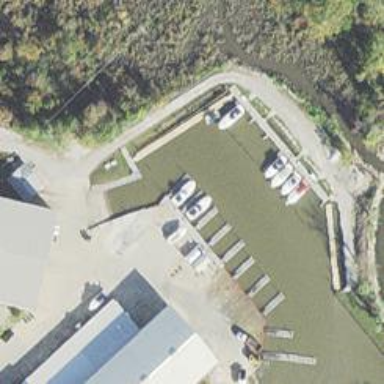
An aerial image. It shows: Commercial mooring pier.